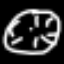
Label: clock